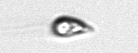
Label: Cryptophyta